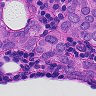
Metastatic tissue present: yes